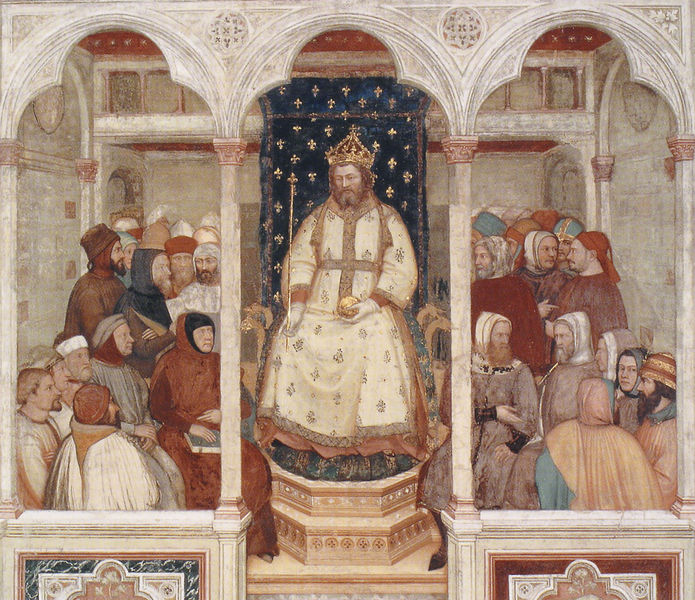
Titel: Cappella di S. Giacomo: Die Kreuzigung Christi
Künstler: Altichiero
Standort: Padua, Basilica del Santo, Cappella di S. Giacomo (EU - I - Venetien)
Schlagwörter: blau, gemälde, mann, weiß, frauen, menschen, frankreich, männer, säulen, rot, versammlung, bart, kappen, architektur, innen, krone, rund, rundbogen, könig, thron, kreuz, wei0, tron, ludwig, zepter, szepter, prag, korne, golg, gewandt, reichsapfel, wenzeslaus, frresko